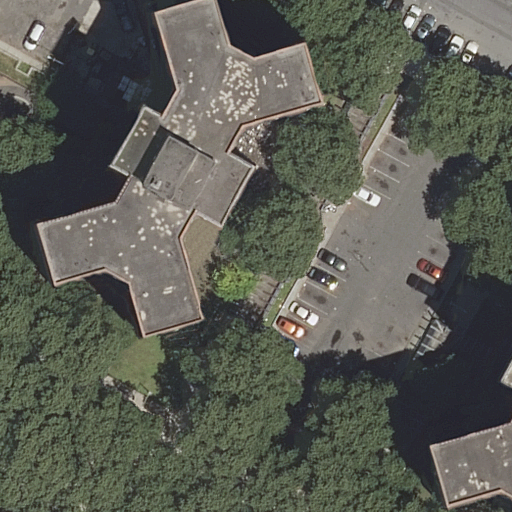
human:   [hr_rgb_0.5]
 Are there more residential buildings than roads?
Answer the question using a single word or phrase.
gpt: no

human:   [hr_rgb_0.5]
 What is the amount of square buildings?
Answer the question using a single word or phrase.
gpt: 0

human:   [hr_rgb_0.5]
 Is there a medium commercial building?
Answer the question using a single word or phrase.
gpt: no

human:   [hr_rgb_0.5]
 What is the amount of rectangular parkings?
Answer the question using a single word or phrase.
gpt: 1

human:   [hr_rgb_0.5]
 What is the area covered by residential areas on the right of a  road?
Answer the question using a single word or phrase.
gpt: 5111m2

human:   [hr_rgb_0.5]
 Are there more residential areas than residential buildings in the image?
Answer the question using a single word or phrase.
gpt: no

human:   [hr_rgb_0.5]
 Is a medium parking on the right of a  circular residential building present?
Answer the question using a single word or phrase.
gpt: no

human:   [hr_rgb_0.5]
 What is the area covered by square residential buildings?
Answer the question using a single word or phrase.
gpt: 0m2

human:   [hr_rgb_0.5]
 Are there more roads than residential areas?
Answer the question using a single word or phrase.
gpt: yes

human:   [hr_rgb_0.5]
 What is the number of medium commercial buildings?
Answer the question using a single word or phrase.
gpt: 0

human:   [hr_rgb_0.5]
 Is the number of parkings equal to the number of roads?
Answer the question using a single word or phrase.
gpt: no

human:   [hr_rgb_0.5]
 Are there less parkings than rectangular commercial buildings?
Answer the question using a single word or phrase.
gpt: no

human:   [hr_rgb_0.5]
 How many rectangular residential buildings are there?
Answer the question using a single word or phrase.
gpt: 0

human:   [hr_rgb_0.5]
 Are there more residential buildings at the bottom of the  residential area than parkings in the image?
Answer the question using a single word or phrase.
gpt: no

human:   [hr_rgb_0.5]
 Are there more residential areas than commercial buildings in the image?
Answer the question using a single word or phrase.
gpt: yes

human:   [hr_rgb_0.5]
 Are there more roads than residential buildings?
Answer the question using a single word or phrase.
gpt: yes

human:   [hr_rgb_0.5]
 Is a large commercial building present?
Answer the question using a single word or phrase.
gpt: no

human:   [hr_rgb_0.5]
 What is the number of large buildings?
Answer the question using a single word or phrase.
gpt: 1

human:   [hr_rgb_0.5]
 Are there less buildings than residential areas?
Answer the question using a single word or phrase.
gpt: no

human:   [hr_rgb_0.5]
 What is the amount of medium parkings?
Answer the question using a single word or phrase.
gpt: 0

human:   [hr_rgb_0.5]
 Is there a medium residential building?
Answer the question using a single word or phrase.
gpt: yes

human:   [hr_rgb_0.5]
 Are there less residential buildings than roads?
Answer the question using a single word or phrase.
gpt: yes

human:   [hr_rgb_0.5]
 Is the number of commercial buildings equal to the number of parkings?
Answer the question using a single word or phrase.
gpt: no

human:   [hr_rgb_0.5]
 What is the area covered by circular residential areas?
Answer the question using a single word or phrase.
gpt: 0m2

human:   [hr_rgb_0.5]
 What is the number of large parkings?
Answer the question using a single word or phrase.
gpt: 1

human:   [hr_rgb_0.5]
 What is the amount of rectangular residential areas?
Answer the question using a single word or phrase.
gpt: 1

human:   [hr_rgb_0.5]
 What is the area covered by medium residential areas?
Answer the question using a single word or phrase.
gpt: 0m2

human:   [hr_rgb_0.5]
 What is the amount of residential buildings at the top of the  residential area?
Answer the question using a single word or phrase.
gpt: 2

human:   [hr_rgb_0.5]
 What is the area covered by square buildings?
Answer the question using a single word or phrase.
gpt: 0m2

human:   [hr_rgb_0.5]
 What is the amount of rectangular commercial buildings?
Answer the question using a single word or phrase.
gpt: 0

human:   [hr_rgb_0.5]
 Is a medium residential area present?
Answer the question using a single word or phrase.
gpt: no

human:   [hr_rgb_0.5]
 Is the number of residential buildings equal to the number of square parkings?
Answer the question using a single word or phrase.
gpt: no

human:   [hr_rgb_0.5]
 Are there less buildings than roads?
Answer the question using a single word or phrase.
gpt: yes

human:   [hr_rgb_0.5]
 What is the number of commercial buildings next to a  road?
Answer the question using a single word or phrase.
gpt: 0

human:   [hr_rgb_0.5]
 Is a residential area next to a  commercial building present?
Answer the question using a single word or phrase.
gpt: no

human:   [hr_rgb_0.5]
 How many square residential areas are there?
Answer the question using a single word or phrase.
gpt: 0